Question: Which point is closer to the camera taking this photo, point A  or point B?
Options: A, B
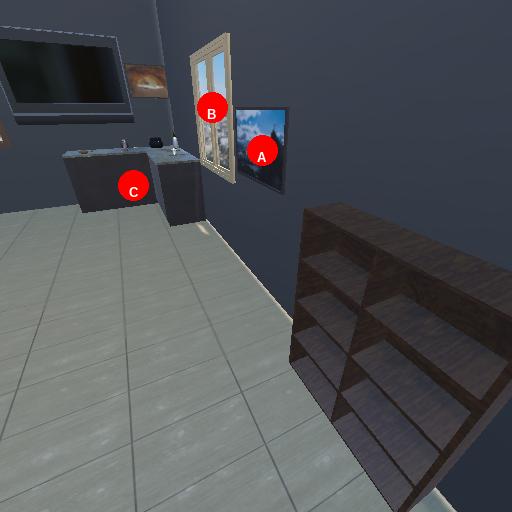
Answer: A